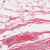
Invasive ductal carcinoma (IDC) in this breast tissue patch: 0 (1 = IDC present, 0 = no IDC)